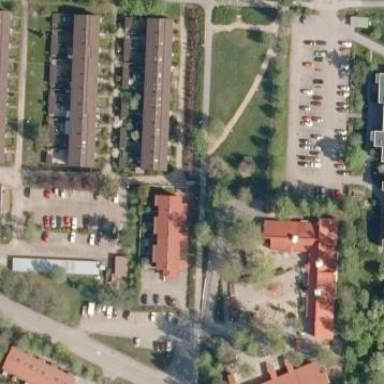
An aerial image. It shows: Kindergarten.